Question: Does anyone know how the Facebook app for iOS displays the post items?
What is the best (most efficient) way to display these post items in an iOS app?
Core graphics? ImageViews?
Thanks

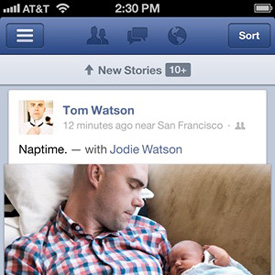
Answer: They are using a custom 'UITableView'
> Finally, when you start Facebook for iOS, you want to see your news feed, not a loading spinner. To provide the best experience possible, we now show previously-cached content immediately. But this introduces a new problem: If you have a lot of stories in your news feed, UITableView throws a small spanner in the works by calling the delegate method -tableView:heightForRowAtIndexPath: for each story in your news feed in order to work out how tall to make its scrollbar. This would result in the app loading all the story data from disk and calculating the entire story layout solely to return the height of the story, meaning startup would get progressively slower as you accumulate more stories.
You can read more details about the ObjectiveC Facebook Version here: <URL>